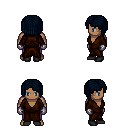
a pixel art fantasy rpg character, male body template, human, dark skin, brown robe, magenta pants, raven pageboy hairstyle, metal gloves, black shoes, four views (front, back, left, right), 2x2 character sprite sheet, small pixel art, hard edges, no anti-aliasing